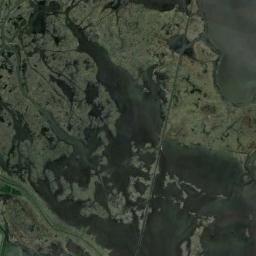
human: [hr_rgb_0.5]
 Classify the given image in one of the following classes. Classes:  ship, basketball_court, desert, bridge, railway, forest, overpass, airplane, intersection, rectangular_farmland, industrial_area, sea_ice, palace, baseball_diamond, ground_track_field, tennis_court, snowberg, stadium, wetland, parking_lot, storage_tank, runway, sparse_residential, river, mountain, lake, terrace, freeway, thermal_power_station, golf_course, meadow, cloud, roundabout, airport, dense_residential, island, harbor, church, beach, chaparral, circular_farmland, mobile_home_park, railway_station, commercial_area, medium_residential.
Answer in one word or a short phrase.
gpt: wetland